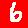
Digit: 6